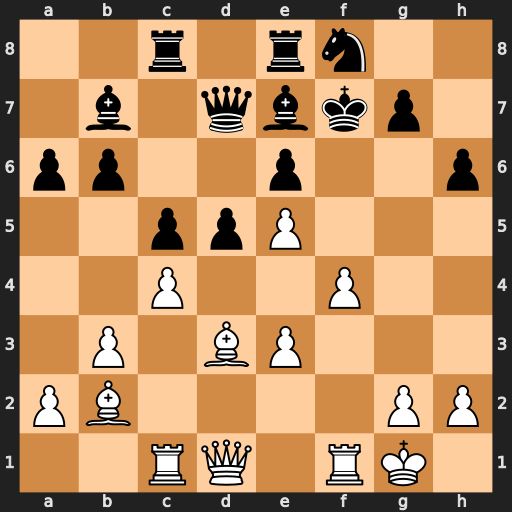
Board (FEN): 2r1rn2/1b1qbkp1/pp2p2p/2ppP3/2P2P2/1P1BP3/PB4PP/2RQ1RK1
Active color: w
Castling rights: -
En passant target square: -
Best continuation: f5 Kg8 f6